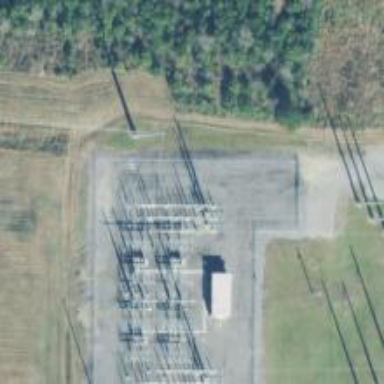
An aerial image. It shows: Power pole.